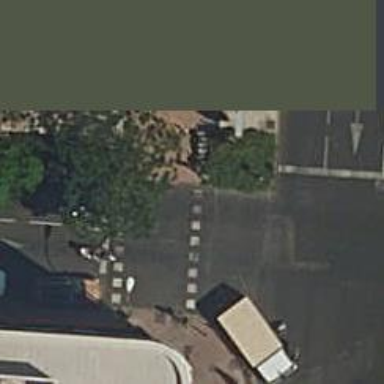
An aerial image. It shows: Traffic signals at road crossing.